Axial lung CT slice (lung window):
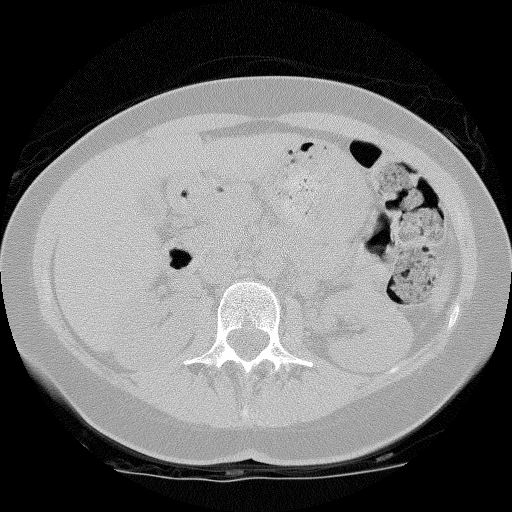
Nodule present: no